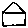
Label: house